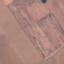
Land use / land cover: AnnualCrop